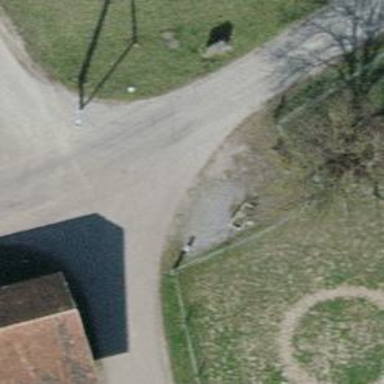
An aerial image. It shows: Bench for seating.